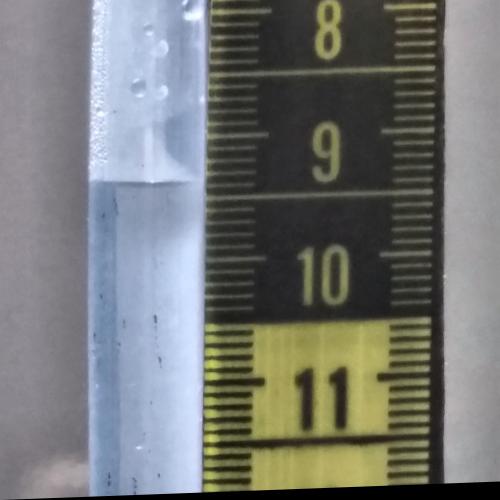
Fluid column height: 9.4 cm